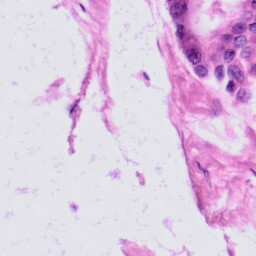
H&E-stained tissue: Prostate